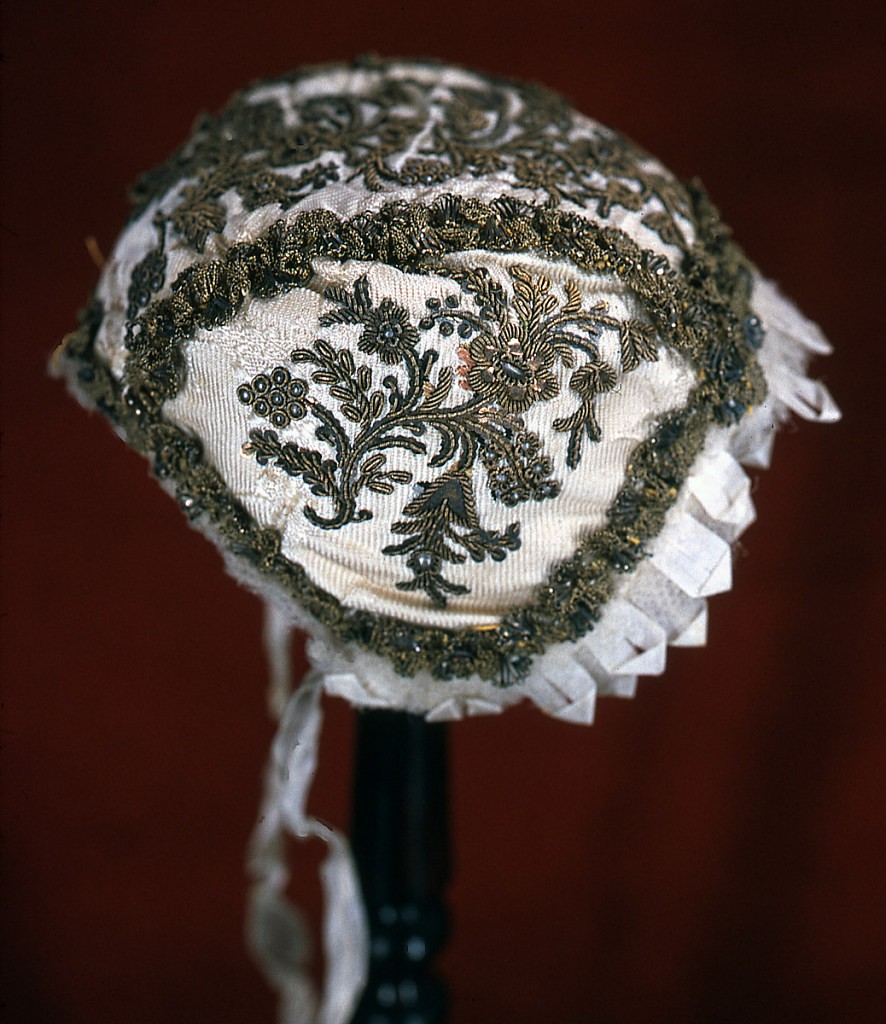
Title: Child's cap
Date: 1751–1800
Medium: silk, metallic thread, sequins, foil Technique: embroidery, bobbin lace, taffeta lining
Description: Christening cap in white with gold embroidery, sequins and foil in a floral pattern. Metallic bobbin lace along the edges and sides. Trimming of ribbons, gauze ties and pink lining.